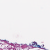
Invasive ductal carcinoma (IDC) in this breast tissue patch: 0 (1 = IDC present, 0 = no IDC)